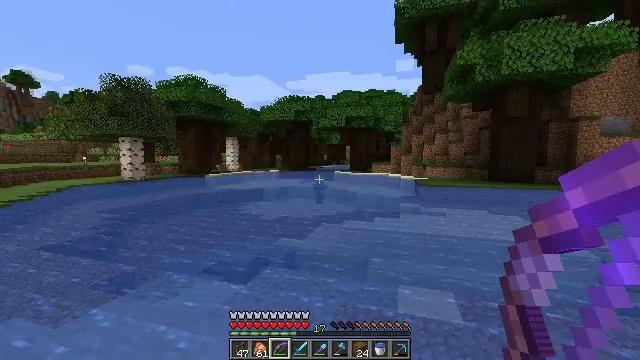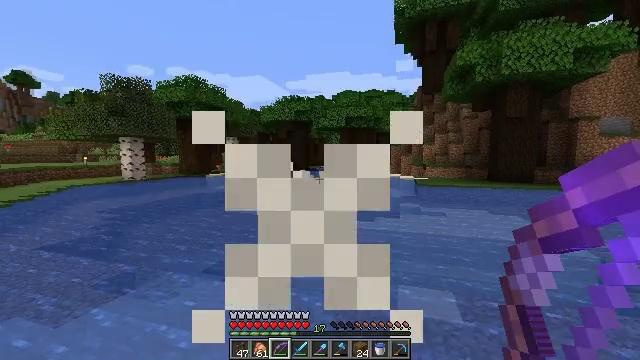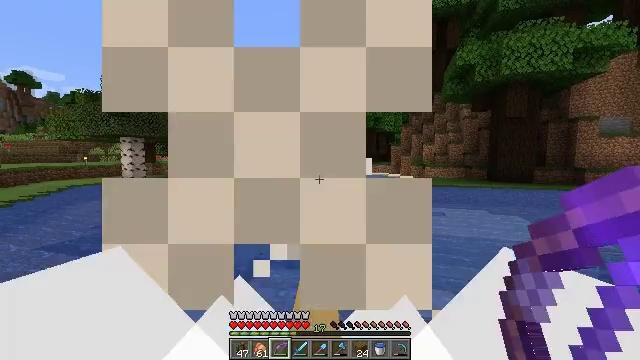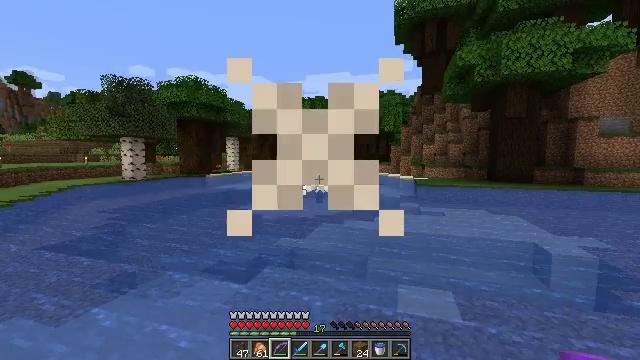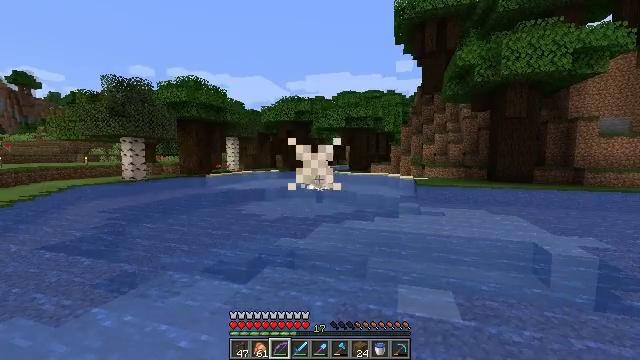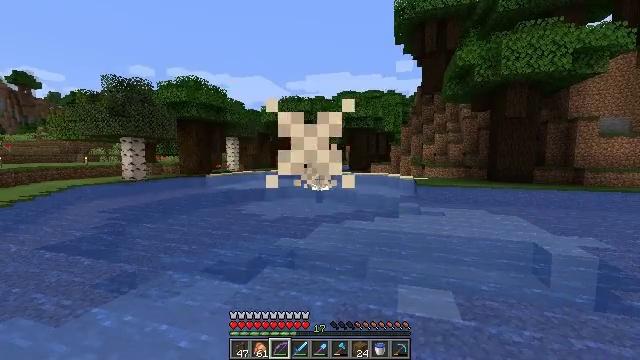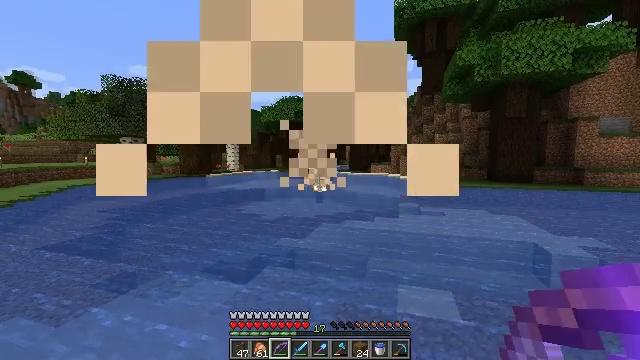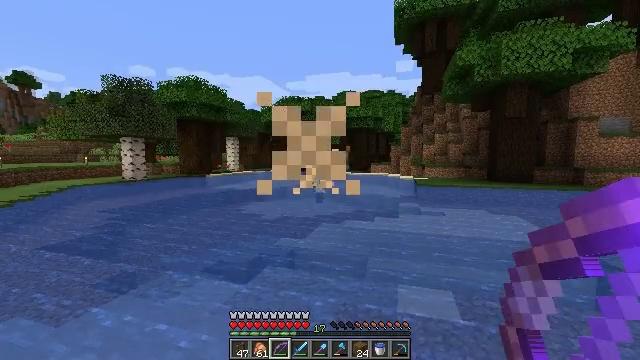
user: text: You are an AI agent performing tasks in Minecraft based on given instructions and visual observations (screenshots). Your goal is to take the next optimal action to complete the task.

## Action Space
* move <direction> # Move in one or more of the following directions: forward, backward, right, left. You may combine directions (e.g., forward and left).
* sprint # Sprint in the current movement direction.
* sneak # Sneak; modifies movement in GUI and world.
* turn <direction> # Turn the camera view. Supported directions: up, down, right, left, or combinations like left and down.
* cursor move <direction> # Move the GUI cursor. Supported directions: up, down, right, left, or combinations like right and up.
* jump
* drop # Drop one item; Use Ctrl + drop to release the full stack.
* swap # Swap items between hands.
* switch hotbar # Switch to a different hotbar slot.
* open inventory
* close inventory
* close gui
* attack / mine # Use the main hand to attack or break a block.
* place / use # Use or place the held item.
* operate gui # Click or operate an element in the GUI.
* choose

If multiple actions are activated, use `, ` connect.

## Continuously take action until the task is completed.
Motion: motion action
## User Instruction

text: Battle with a drowned.
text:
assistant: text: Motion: no_op
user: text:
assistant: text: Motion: no_op
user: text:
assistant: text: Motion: no_op
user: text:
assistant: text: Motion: no_op
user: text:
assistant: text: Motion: no_op
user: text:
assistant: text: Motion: no_op
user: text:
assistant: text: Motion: no_op
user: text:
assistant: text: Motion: no_op